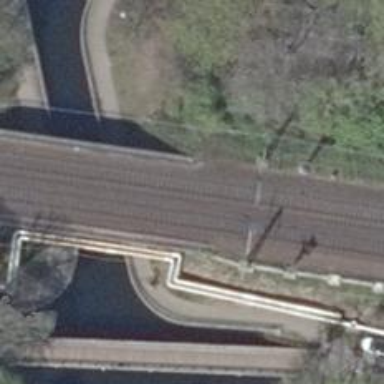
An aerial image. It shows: Railway with electrified contact lines running on embankment.